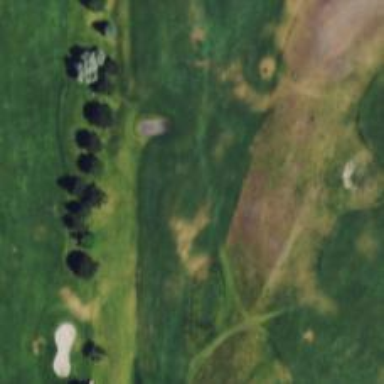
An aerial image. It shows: Golf hole.